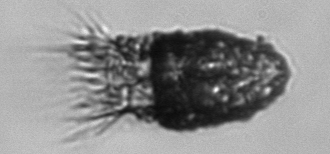
Label: Stenosemella_pacifica